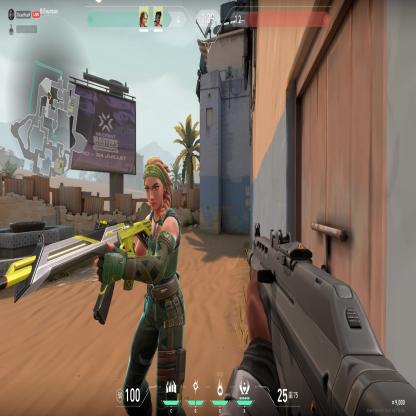
Label: teammate